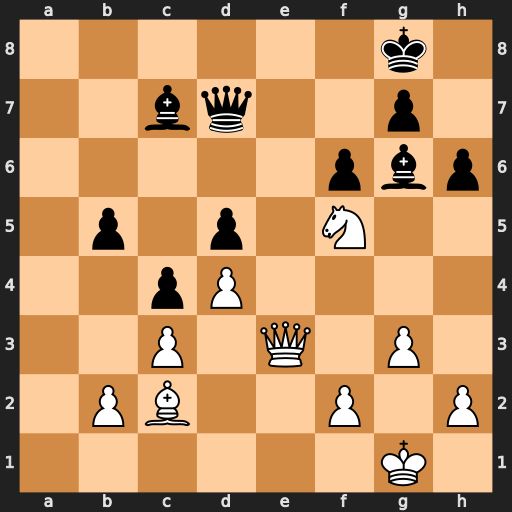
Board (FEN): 6k1/2bq2p1/5pbp/1p1p1N2/2pP4/2P1Q1P1/1PB2P1P/6K1
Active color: w
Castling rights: -
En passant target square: -
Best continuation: Ne7+ Kf8 Nxg6+